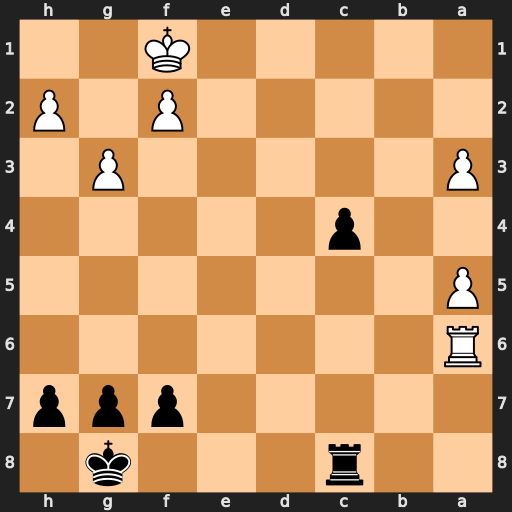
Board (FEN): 2r3k1/5ppp/R7/P7/2p5/P5P1/5P1P/5K2
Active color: b
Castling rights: -
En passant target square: -
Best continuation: c3 Ke2 c2